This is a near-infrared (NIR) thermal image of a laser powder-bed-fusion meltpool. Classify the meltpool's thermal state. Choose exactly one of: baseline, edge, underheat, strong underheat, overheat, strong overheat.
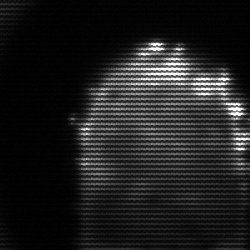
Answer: baseline